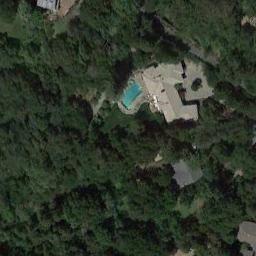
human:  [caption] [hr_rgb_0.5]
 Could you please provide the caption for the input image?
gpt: A house with dark gray roof and a swimming pool is in the dense forest .

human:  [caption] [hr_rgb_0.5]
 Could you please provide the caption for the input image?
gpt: This is a dense forest .

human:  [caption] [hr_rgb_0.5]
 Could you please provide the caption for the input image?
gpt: The forest has a lot of dense dark green trees, Some houses and a pool .

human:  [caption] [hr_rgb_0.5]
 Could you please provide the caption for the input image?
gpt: Some houses are in the middle of the forest .

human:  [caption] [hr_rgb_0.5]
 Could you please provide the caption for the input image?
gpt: There are some buildings and a swimming pool in the middle of the forest .